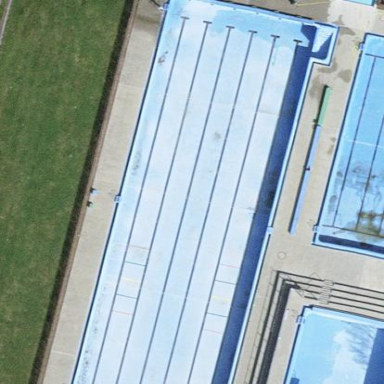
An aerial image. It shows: Swimming pool area designated for leisure and sport.